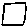
Label: square